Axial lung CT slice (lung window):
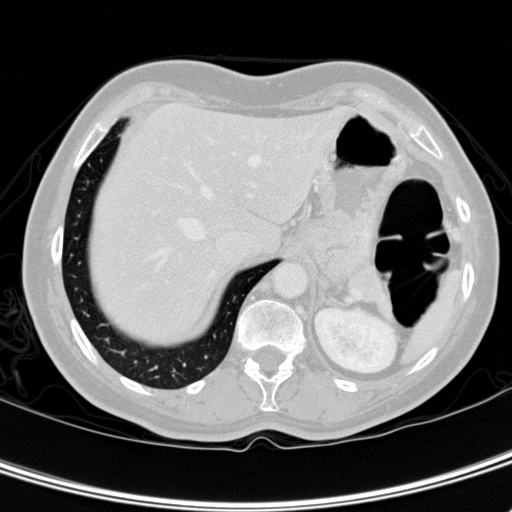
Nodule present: no